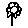
Label: flower